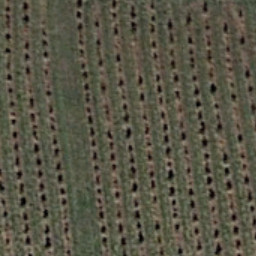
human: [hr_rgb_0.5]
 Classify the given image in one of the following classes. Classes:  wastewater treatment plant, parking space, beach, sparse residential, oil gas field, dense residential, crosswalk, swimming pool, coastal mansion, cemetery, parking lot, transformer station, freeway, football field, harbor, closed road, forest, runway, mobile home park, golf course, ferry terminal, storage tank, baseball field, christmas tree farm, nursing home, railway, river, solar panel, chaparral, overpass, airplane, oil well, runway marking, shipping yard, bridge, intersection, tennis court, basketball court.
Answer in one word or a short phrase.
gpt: christmas tree farm